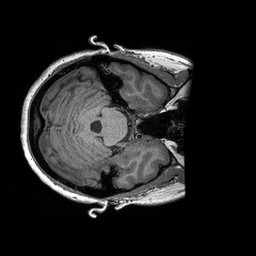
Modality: T1w
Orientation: axial
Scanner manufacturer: siemens
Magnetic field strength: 3 T
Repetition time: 2.3 s
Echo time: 0.00298 s